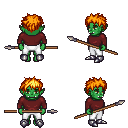
a pixel art fantasy rpg character, female body template, orc, green skin, maroon long-sleeve shirt, white pants, light blonde bedhead hairstyle, metal boots, spear, four views (front, back, left, right), 2x2 character sprite sheet, small pixel art, hard edges, no anti-aliasing